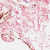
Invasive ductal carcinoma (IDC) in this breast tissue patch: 0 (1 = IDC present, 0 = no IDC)